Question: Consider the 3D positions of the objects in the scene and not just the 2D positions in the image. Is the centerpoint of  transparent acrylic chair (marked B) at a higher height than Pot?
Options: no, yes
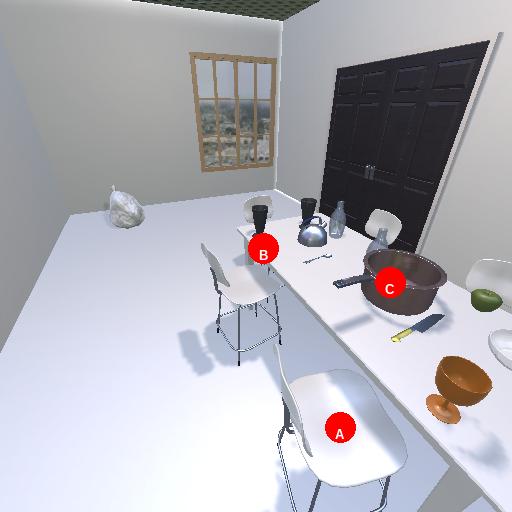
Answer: no